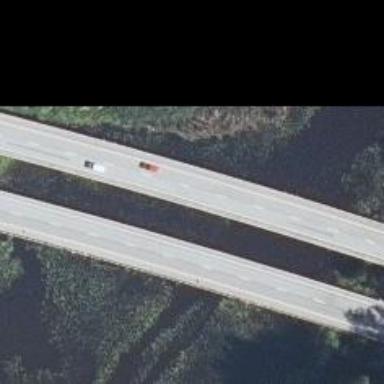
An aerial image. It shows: Motorway bridge with asphalt surface.